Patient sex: M
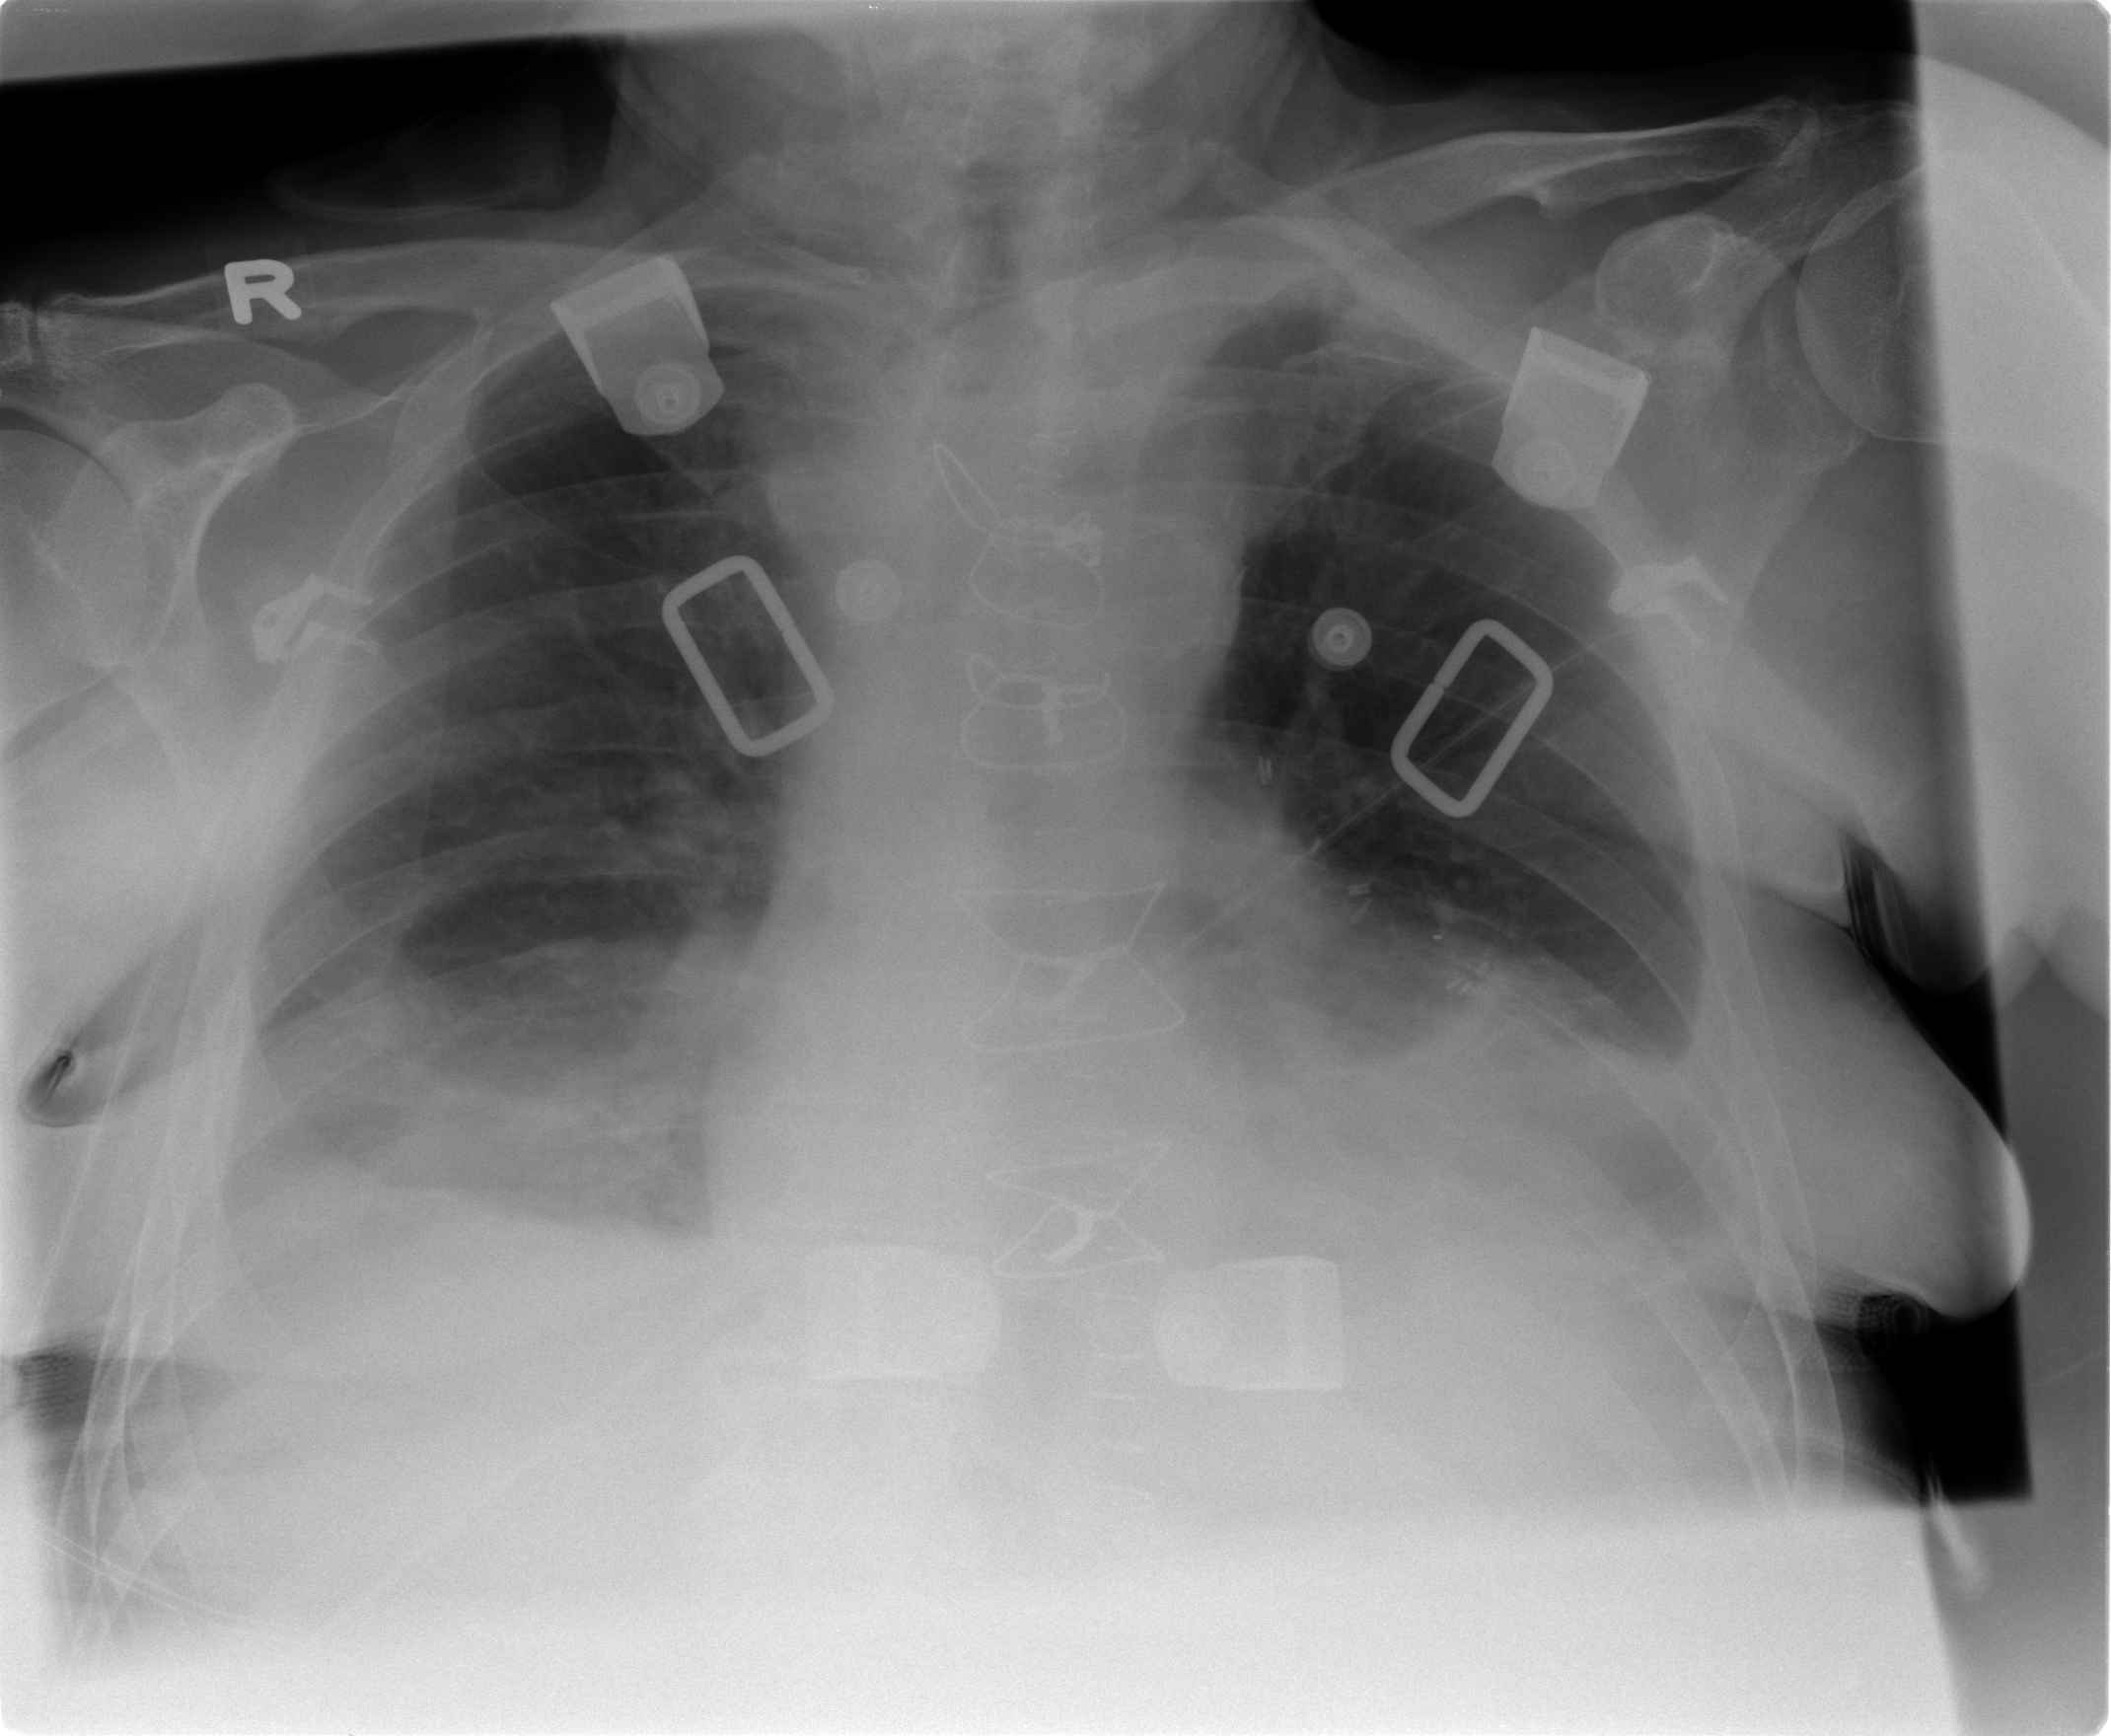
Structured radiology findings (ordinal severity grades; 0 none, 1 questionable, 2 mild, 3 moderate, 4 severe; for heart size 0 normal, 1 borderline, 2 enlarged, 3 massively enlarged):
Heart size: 2
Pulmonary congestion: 1
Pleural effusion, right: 3
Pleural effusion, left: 3
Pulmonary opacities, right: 1
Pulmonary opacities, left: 1
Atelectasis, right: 3
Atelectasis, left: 3